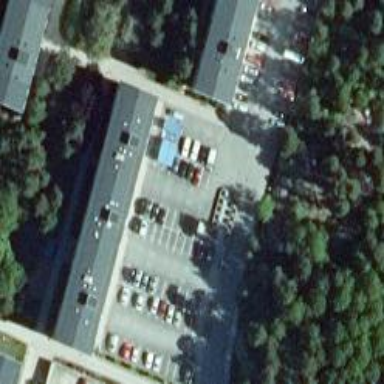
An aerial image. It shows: Parking area with surface.